Question: I populate a tree with XML. Is there a way to change the icons of the childs?

Accessories is a main group, it should have a folder icon, but i want something else for the childs forther if there is another group so if the child is not a leaf it should still keep the folder icon.
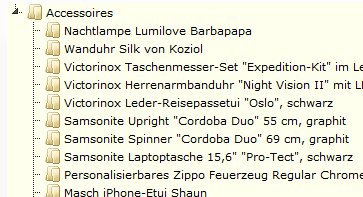
Answer: I just have to use 'icon=''' in the 'name' tag.